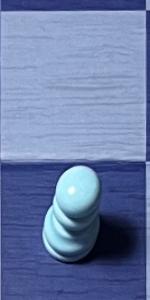
Label: Pawn_White